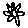
Label: flower